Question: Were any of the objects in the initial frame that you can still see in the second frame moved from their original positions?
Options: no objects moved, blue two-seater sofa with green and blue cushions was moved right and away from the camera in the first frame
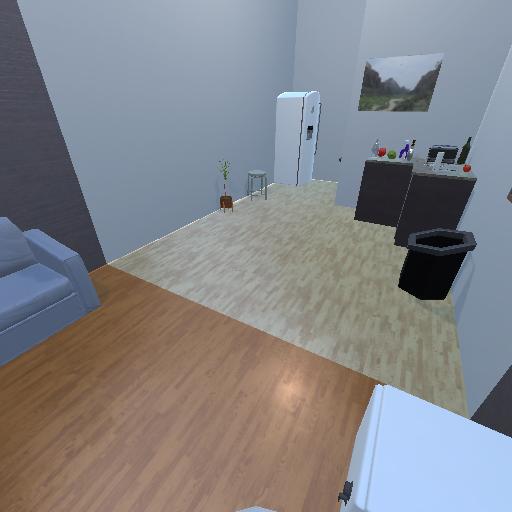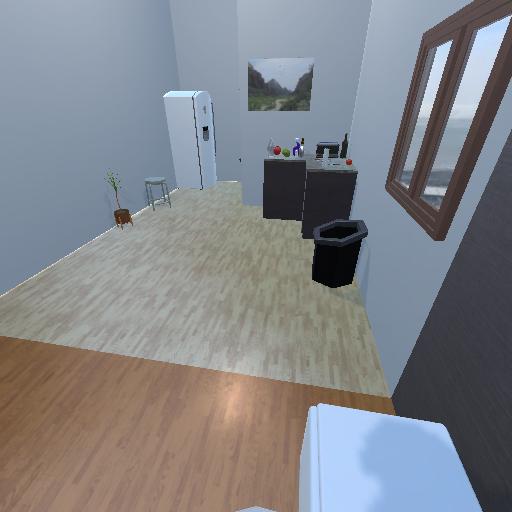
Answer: no objects moved